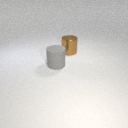
large brown metal cylinder to the right of large gray rubber cylinder